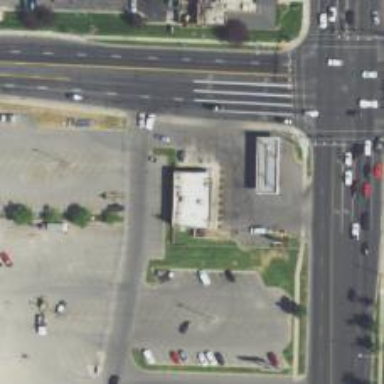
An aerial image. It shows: Convenience shop.